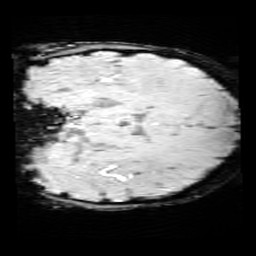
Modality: SWI
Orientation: coronal
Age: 9
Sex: male
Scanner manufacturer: siemens
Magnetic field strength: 3 T
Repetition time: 0.027 s
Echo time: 0.02 s